Interaction volume radius: 5 \u00c5
Interaction volume height: 20 \u00c5
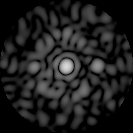
Disorder parameter: 0.8755